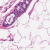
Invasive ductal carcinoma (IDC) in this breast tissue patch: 0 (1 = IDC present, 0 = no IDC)